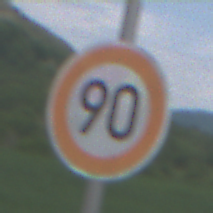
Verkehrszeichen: Geschwindigkeit90
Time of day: Midday
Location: Outdoor (RoadRail)
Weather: PartlyCloudy
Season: NotSpecified
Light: Natural